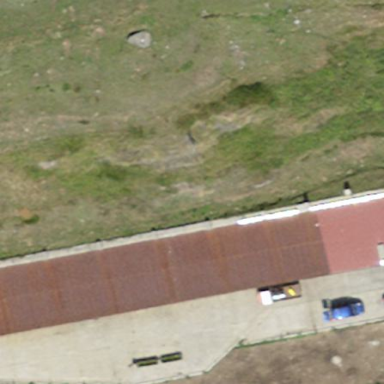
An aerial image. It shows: Stable building.